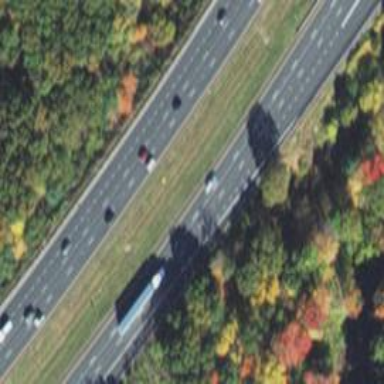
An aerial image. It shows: Asphalt motorway.